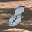
Label: 8